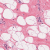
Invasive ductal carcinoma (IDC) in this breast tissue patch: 0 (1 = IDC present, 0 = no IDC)